Question: I'm facing a problem when applying a native Look & Feel to my JFrame, all text (except HTML formatted JLabel) have an ugly bold font.
The very simple UI in the following code sum up all the differences I can see with this L&F :
'''
import java.awt.BorderLayout;
import java.awt.Dimension;
import javax.swing.Box;
import javax.swing.JFrame;
import javax.swing.JLabel;
import javax.swing.JMenu;
import javax.swing.JMenuBar;
import javax.swing.JMenuItem;
import javax.swing.JPanel;
import javax.swing.JScrollPane;
import javax.swing.UIManager;
public class HelloWorld extends JFrame {
public HelloWorld() {
Box b = Box.createVerticalBox();
// Labels
JLabel bold = new JLabel("I'm bold !");
JLabel notBold = new JLabel("<html><em>I'm not bold !</em></html>");
b.add(bold);
b.add(notBold);
// Scrollbars example
JPanel scrollViewPort = new JPanel();
scrollViewPort.setPreferredSize(new Dimension(400, 400));
JScrollPane scroll = new JScrollPane(scrollViewPort);
b.add(scroll);
add(b, BorderLayout.CENTER);
// Bold menu
JMenuBar menubar = new JMenuBar();
JMenu menu = new JMenu("Menu");
JMenuItem item = new JMenuItem("Item");
menu.add(item);
menubar.add(menu);
setJMenuBar(menubar);
setPreferredSize(new Dimension(200, 200));
pack();
}
public static void setNativeLAF() {
// Native L&F
try {
UIManager.setLookAndFeel(UIManager.getSystemLookAndFeelClassName());
} catch (Exception e) {
System.out.println("Unable to set native look and feel: " + e);
}
}
public static void main(String[] args) {
// setNativeLAF();
HelloWorld app = new HelloWorld();
app.setVisible(true);
}
}
'''
See the difference :
with native L&F (GTK+)
<URL>
with Metal L&F
<URL>
by commenting out the 'setNativeLAF()' call.
I'm applying the native look and feel right when my application starts, before any window appears. The 'UIManager' gives me 'GTK+ (com.sun.java.swing.plaf.gtk.GTKLookAndFeel)' as the native look and feel, which is ok since i'm using a Gnome 3 desktop.
I have three problems with this right now :
1. The GTK+ look and feel doesn't looks like the GTK theme (see the scrollbars)
2. The JMenuBar seems disabled (not the case with the Metal L&F)
3. The font is bold ! (same problem with Metal L&F, but fixable)
Any help or explanation about why the GTK+ L&F does that on my system whould be appreciated.
Edit: Here is what a "classic" application looks like on my system in eclipse.

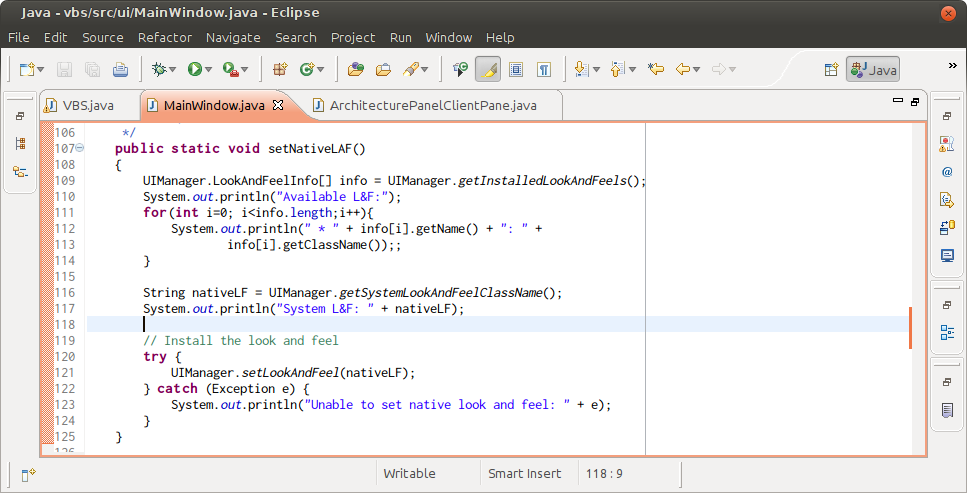
Answer: I see several things worth mentioning:
1. You can apply a derived font to a label, as shown below.
2. The relevant specification for HTML in a component sys "EM basic emphasis typically rendered in an italic font".
3. See also Initial Threads.

'''
import java.awt.BorderLayout;
import java.awt.Dimension;
import java.awt.EventQueue;
import java.awt.Font;
import javax.swing.Box;
import javax.swing.JFrame;
import javax.swing.JLabel;
import javax.swing.JMenu;
import javax.swing.JMenuBar;
import javax.swing.JMenuItem;
import javax.swing.JPanel;
import javax.swing.JScrollPane;
public class HelloWorld extends JFrame {
public HelloWorld() {
setDefaultCloseOperation(EXIT_ON_CLOSE);
Box b = Box.createVerticalBox();
// Labels
JLabel bold = new JLabel("I'm bold !");
bold.setFont(bold.getFont().deriveFont(Font.BOLD));
JLabel notBold = new JLabel("<html><em>I'm not bold !</em></html>");
b.add(bold);
b.add(notBold);
// Scrollbars example
JPanel scrollViewPort = new JPanel();
scrollViewPort.setPreferredSize(new Dimension(400, 200));
JScrollPane scroll = new JScrollPane(scrollViewPort);
b.add(scroll);
add(b, BorderLayout.CENTER);
// Bold menu
JMenuBar menubar = new JMenuBar();
JMenu menu = new JMenu("Menu");
JMenuItem item = new JMenuItem("Item");
menu.add(item);
menubar.add(menu);
setJMenuBar(menubar);
pack();
setLocationRelativeTo(null);
}
public static void main(String[] args) {
EventQueue.invokeLater(new Runnable() {
@Override
public void run() {
HelloWorld app = new HelloWorld();
app.setVisible(true);
}
});
}
}
'''